Question: Did an upgrade from 1.5 to 1.6 and now the media browser is not appearing. When I go to a product and try to add some images in the wysiwyg I get the following message when I try to bring it up:

'''
ERR (3): Warning: Missing argument 1 for Mage_Page_Block_Html_Head::addJs() in /var/www/domain.net/app/code/core/Mage/Page/Block/Html/Head.php on line 66
(3): Notice: Undefined variable: name in /var/www/domain.com/app/code/core/Mage/Page/Block/Html/Head.php on line 68
'''
'''
"NetworkError: 404 Not Found - http://www.domain.net/skin/m/<PHONE>/js/mage/adminhtml/variables.js,/js/mage/adminhtml/wysiwyg/widget.js,/js/lib/flex.js,/js/lib/FABridge.js,/js/mage/adminhtml/flexuploader.js,/js/mage/adminhtml/browser.js,/js/"
'''
I checked all the JS files and they all load. The item /js/ at the end appears to be the problem. Looking in the layout main.xml it appears that it might be /js/prototype/window.js
I tried calling /js/prototype/window.js in the template head which did not work. The log error is for a method that adds the JavaScript to the page.
Here is the code that the log is giving errors messages to:
'''
/**
* Add JavaScript file to HEAD entity
*
* @param string $name
* @param string $params
* @return Mage_Page_Block_Html_Head
*/
public function addJs($name, $params = "")
{
$this->addItem('js', $name, $params);
return $this;
}
'''
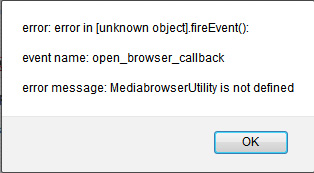
Answer: I finally tracked down the module that was the root of the issue. I saw this issue with custom modules so I figured some module was causing this.
First I turned off all my modules with this command:
'''
find . -name "*.xml" -print | xargs sed -i 's/true/false/g'
'''
Then I tracked it down to: Fooman Speedster
Hope this helps someone else who runs into this issue.